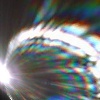
Label: sunburn